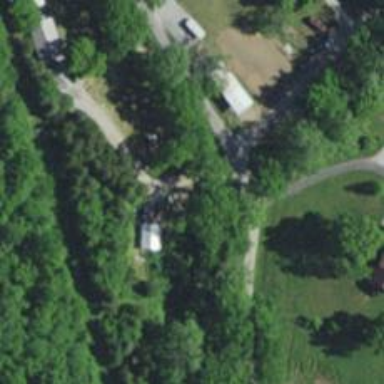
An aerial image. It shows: Driveway.